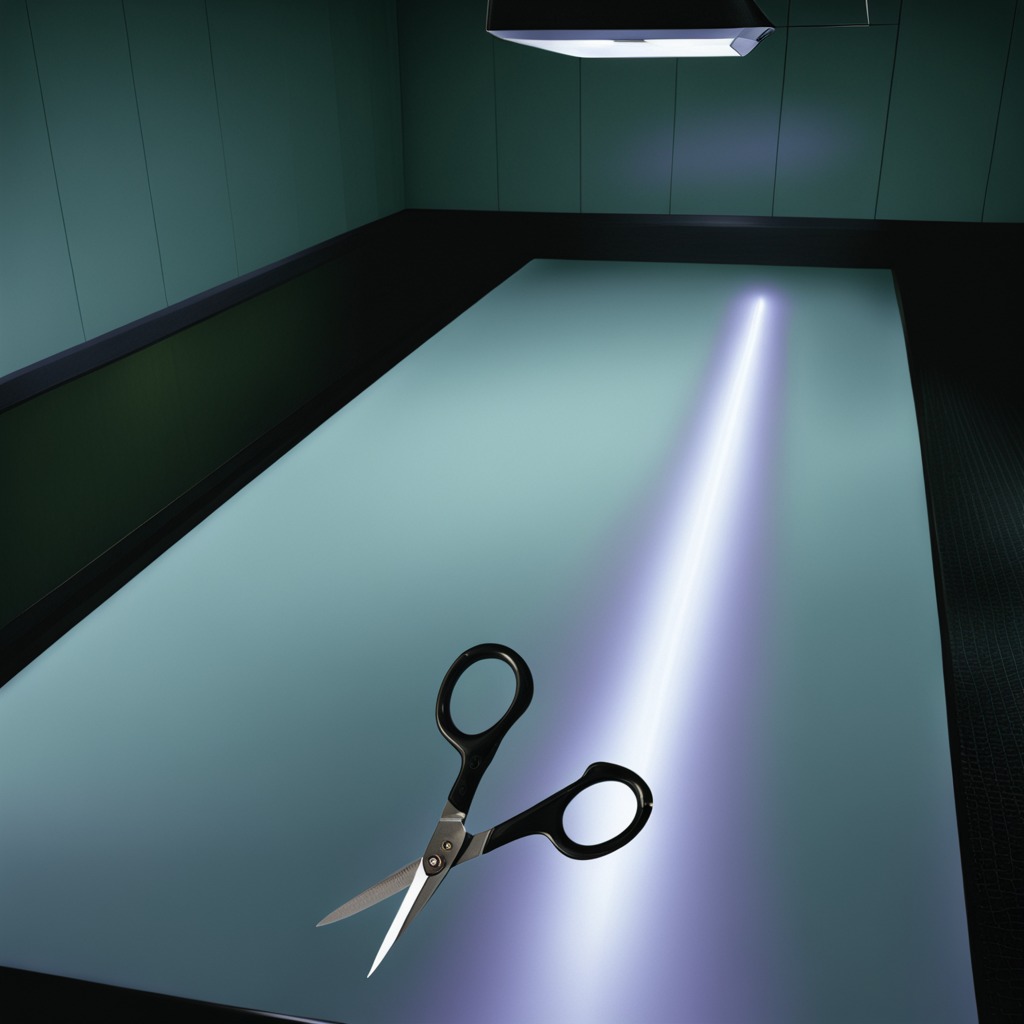
A scissor is lying on the table.